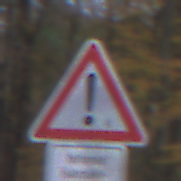
Verkehrszeichen: Gefahrenstelle
Zusatzzeichen unten: HinweiseAufGefahrenDurchVerbaleAngabe7
Umgebung: Outdoor, Nature
Tageszeit: SunriseSunset
Wetter: PartlyCloudy
Licht: Natural
Jahreszeit: Autumn
Kontrast: LowContrast